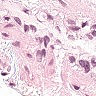
Metastatic tissue present: no